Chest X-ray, PA view. Patient: 60 years old, sex M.
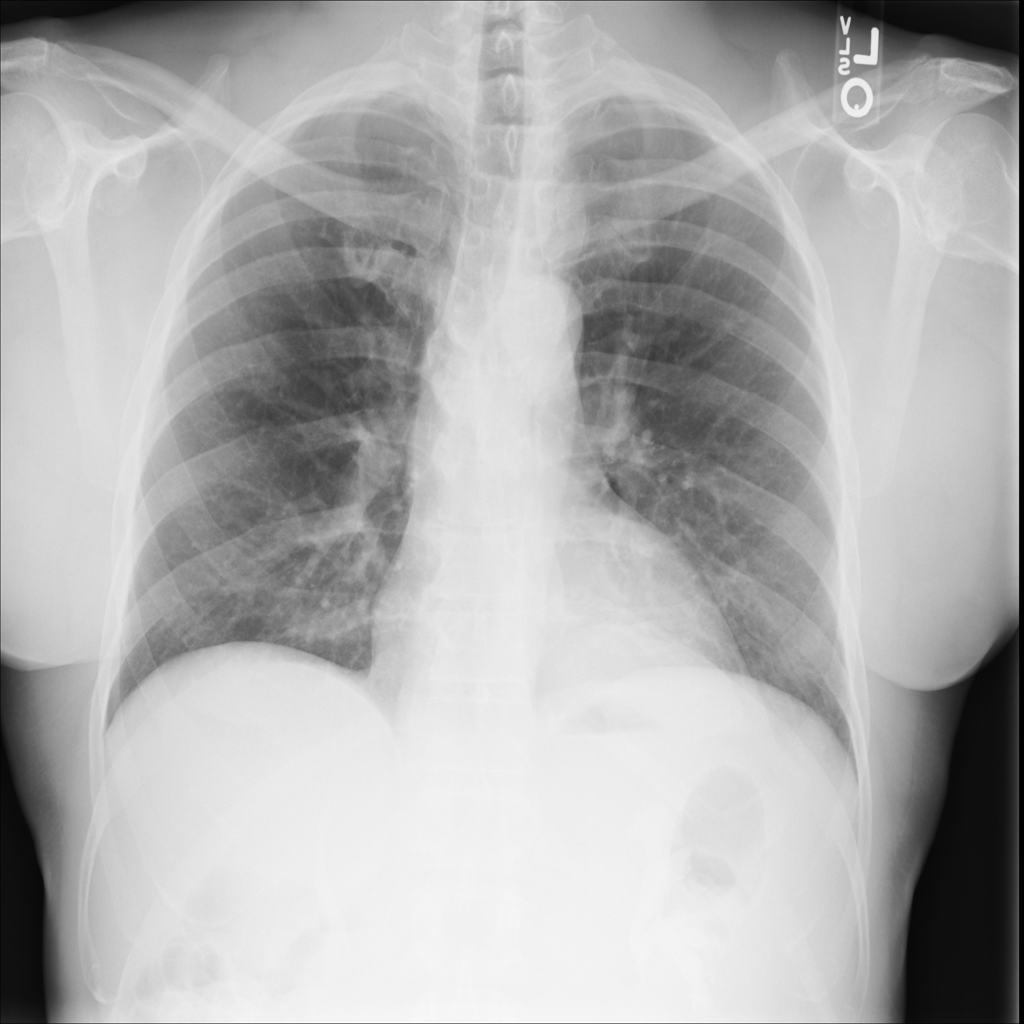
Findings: Mass